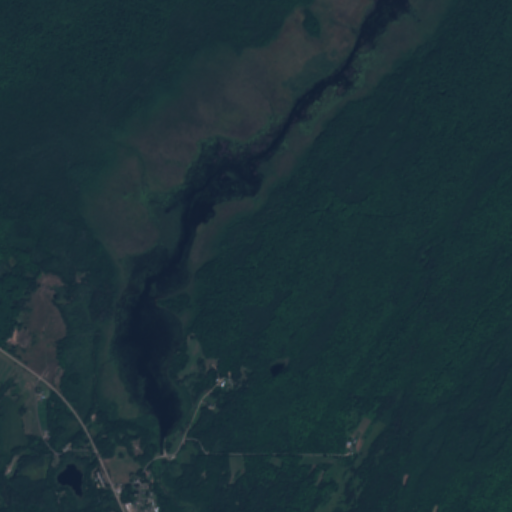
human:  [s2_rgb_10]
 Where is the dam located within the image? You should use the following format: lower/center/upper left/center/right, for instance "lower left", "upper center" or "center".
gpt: The dam is located in the lower left of the image.
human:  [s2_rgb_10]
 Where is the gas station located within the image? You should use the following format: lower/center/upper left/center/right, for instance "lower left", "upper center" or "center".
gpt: The gas station is located in the lower left of the image.
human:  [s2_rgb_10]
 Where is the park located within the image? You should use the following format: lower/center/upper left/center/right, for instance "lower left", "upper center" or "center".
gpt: The park is located in the lower left of the image.
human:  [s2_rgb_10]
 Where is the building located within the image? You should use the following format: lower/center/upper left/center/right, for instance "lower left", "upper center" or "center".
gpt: The building is located in the lower left of the image.
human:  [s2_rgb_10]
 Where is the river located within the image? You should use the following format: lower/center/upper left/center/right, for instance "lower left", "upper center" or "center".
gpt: The river is located in the lower left of the image.
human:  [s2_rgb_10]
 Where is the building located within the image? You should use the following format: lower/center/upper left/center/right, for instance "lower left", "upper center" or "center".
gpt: The building is located in the lower of the image.
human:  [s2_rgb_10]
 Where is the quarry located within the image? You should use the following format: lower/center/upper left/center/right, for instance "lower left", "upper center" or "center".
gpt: There is no quarry in the image.